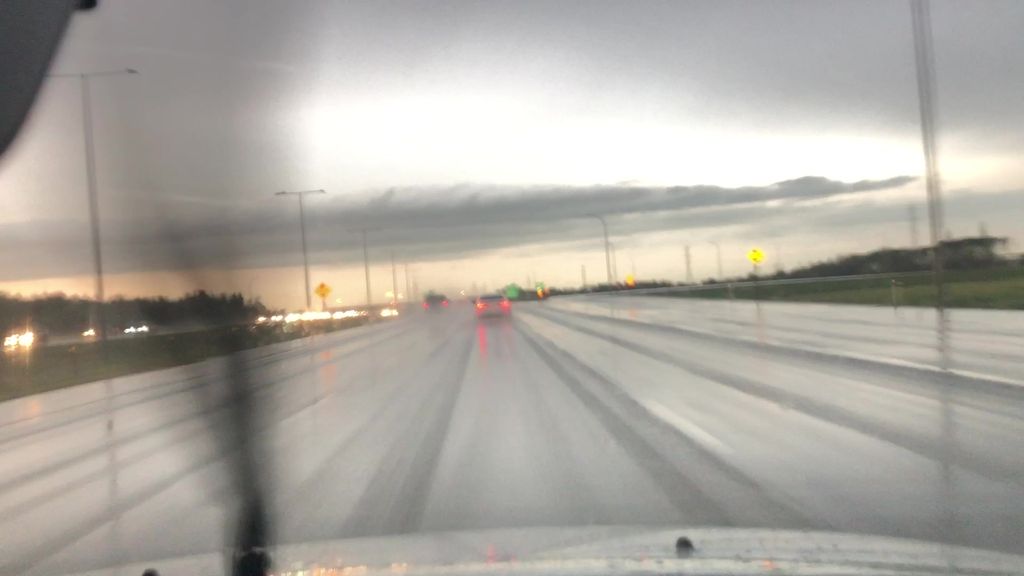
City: edmonton